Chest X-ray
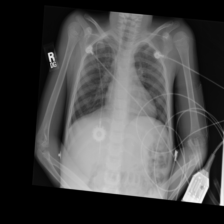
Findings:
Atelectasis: negative
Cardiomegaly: negative
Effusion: negative
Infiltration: negative
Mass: negative
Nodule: negative
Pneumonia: negative
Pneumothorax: negative
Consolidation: negative
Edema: negative
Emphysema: negative
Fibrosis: negative
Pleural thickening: negative
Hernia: negative